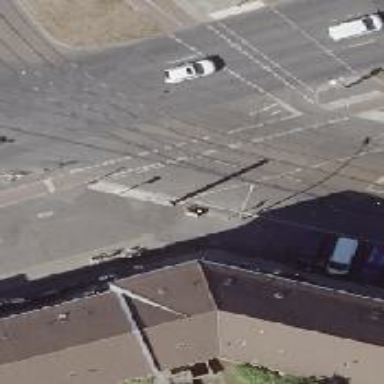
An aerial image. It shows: Asphalt sidewalk with separate cycleway. There is crossing with traffic signals on the cycleway.